Aerial crown-view tile of a tropical tree (Barro Colorado Island, Panama), acquired 20250818:
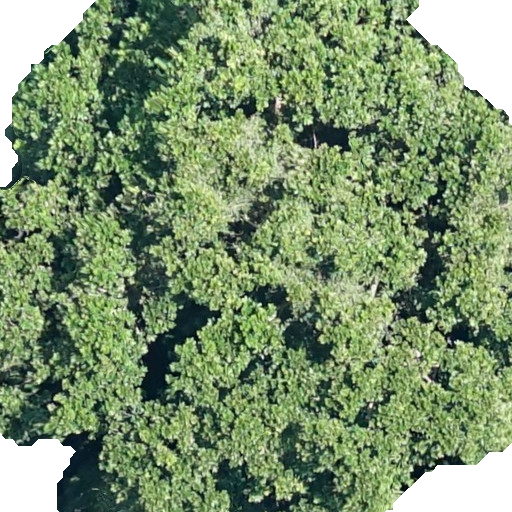
Species: Anacardium excelsum
GBIF accepted scientific name: Anacardium excelsum
Crown area: 395.906 m²